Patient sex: M
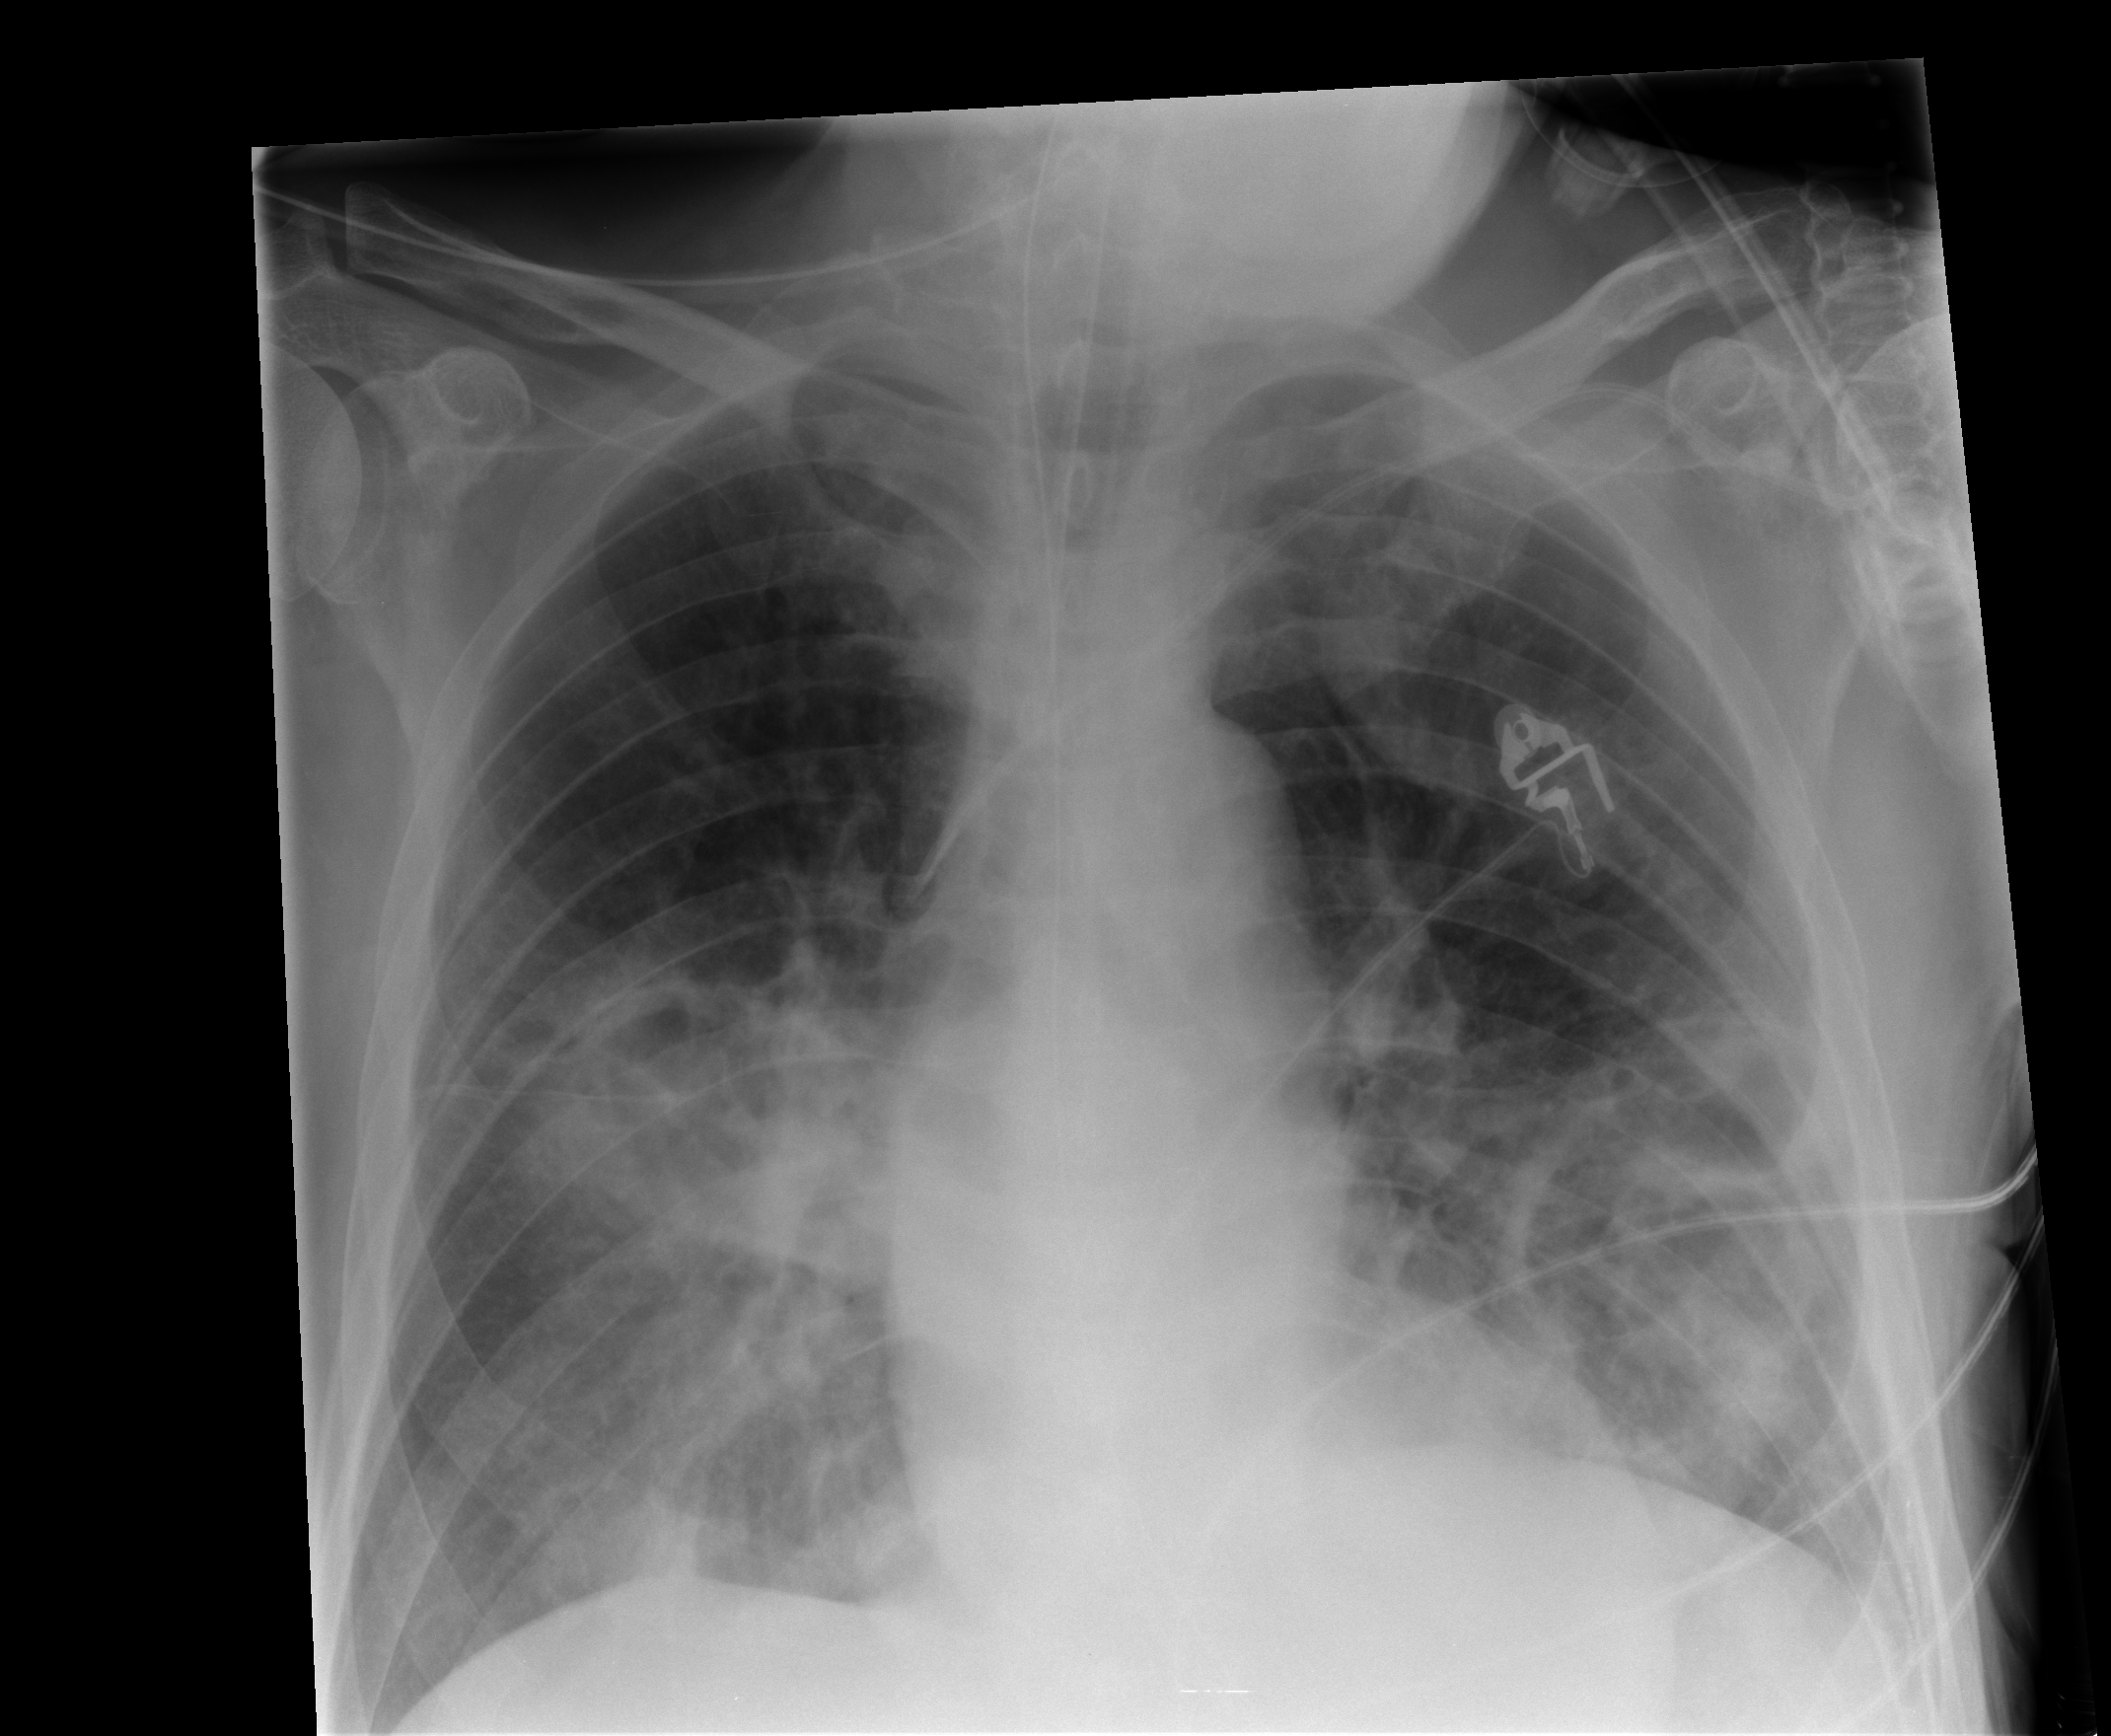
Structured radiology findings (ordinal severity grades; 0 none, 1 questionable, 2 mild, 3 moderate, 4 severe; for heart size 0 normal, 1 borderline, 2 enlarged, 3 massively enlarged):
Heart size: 0
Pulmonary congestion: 2
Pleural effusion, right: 0
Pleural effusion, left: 0
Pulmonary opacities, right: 2
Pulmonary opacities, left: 2
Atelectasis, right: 2
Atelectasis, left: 2